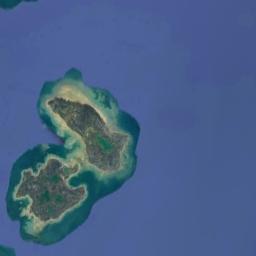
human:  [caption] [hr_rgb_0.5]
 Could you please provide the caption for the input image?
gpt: Two irregularly shaped brown islands are surrounded by blue sea water with sparse green plants and white sandy beaches .

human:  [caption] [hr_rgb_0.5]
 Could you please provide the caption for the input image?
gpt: The land on the island is uneven .

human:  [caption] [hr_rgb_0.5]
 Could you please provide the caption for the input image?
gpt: The two connected islands with a reef are surrounded by light blue waters .

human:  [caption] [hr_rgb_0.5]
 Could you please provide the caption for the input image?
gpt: There are many islands of different sizes .

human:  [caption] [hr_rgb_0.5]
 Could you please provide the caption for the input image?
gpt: There are two green islands on a blue sea .